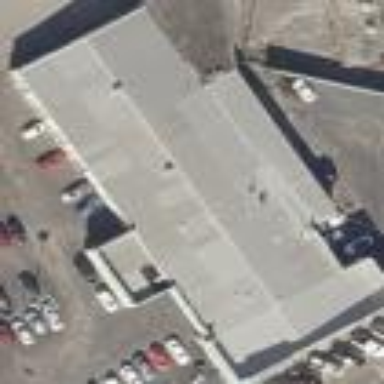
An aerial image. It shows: Car shop building.